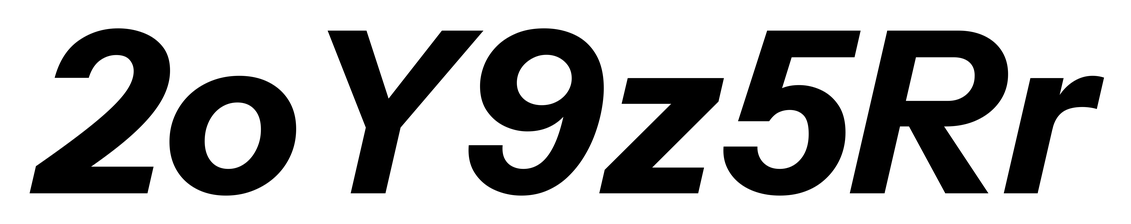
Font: InstrumentSans-Italic_Bold_Italic